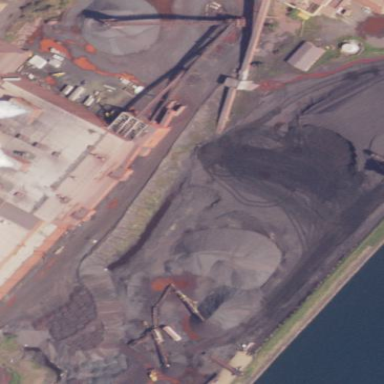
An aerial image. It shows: Industrial area with coal-powered plant.